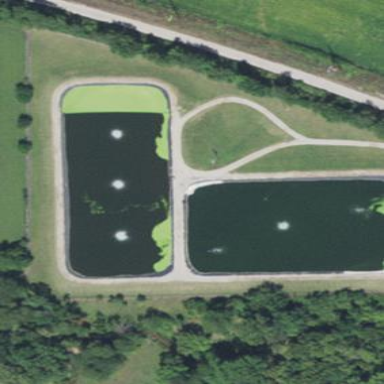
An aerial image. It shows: View of wastewater plant.